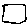
Label: square